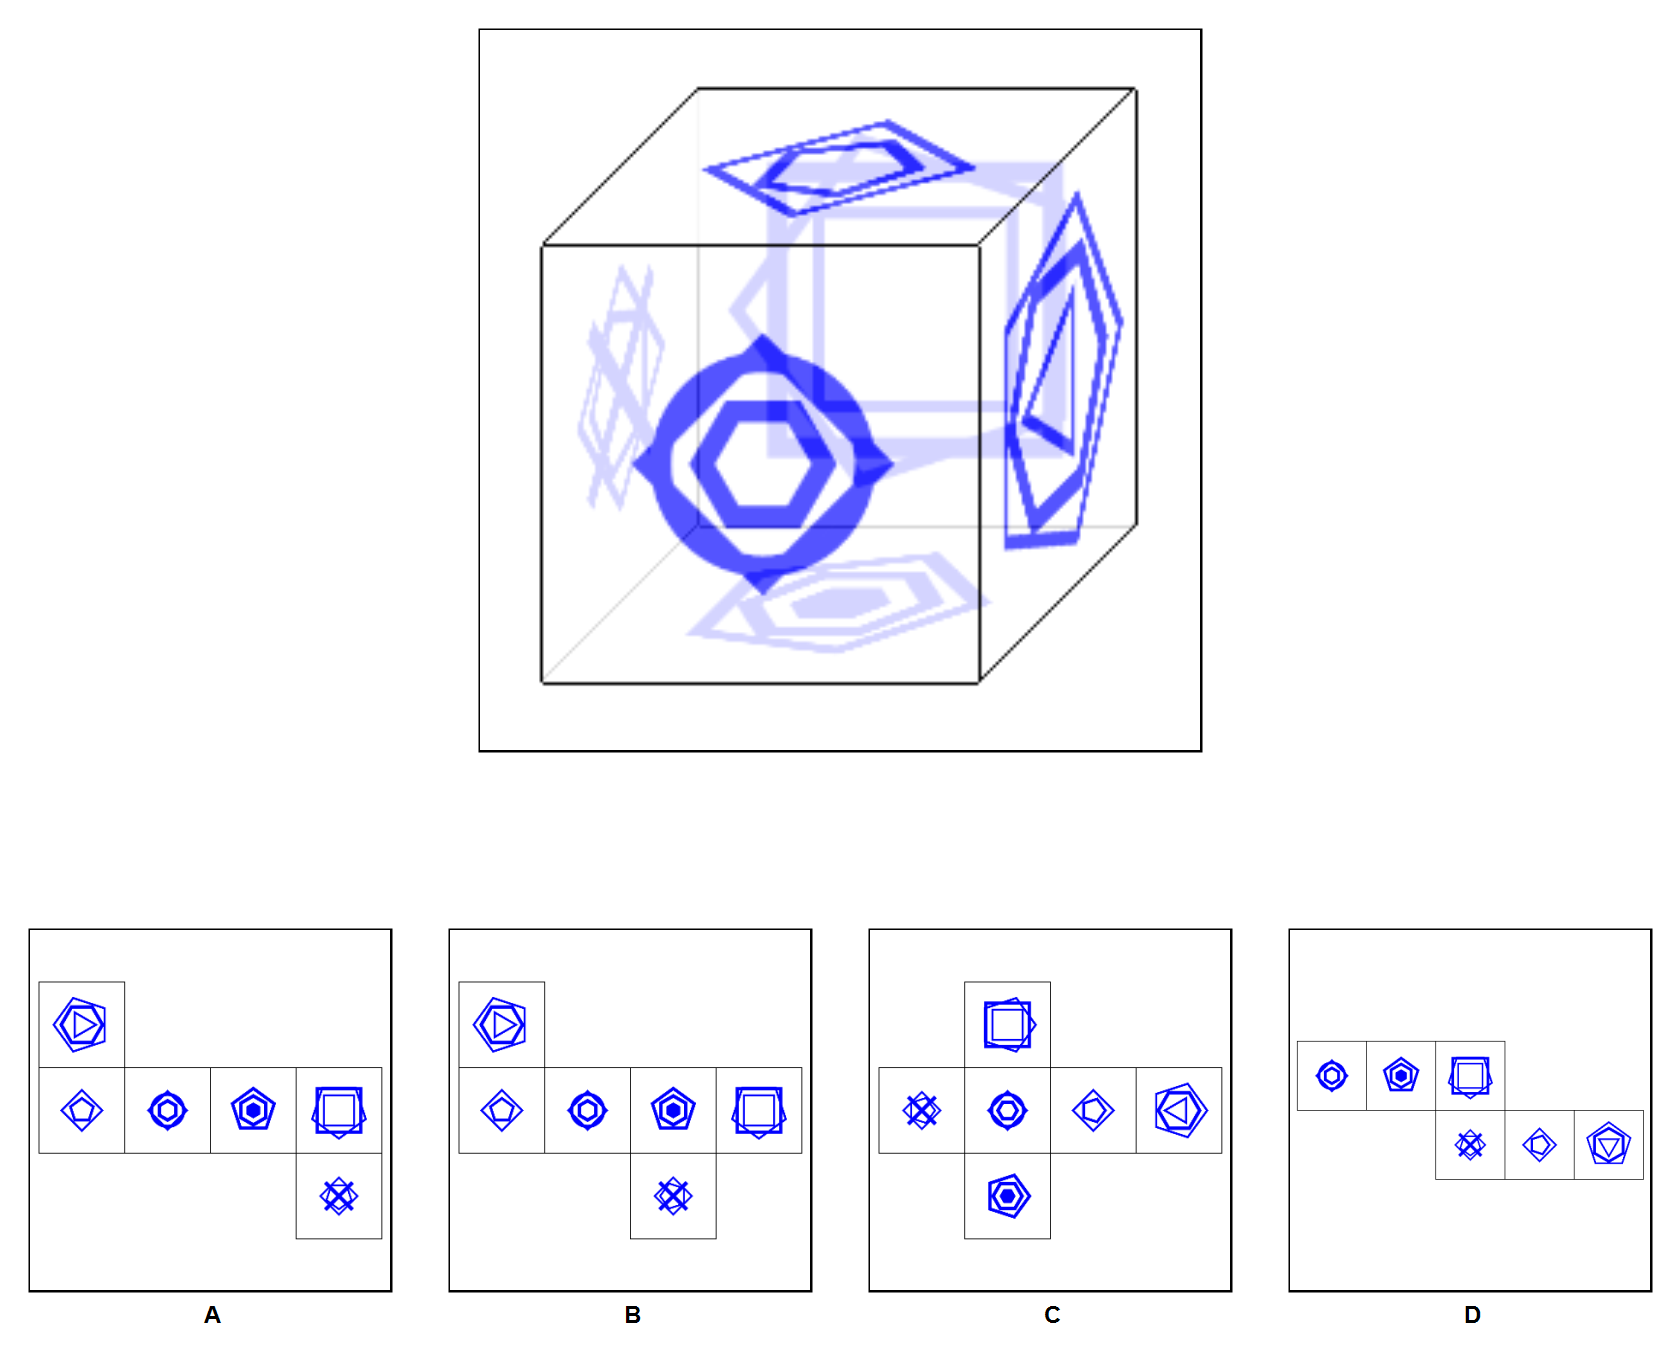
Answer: C